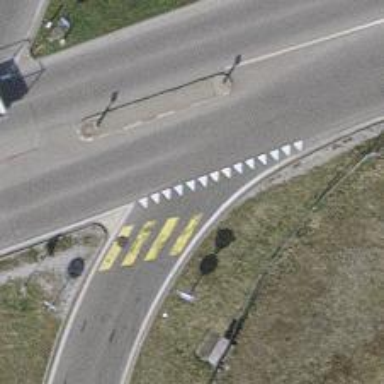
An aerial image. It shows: Marked crossing on the road with clear markings.